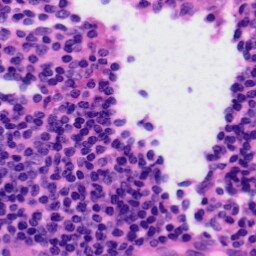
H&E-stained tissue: Tonsil